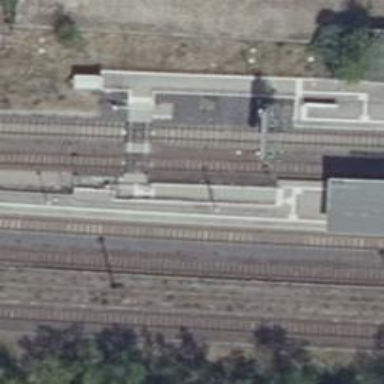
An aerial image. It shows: Crossing for the railway.